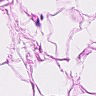
Metastatic tissue present: no